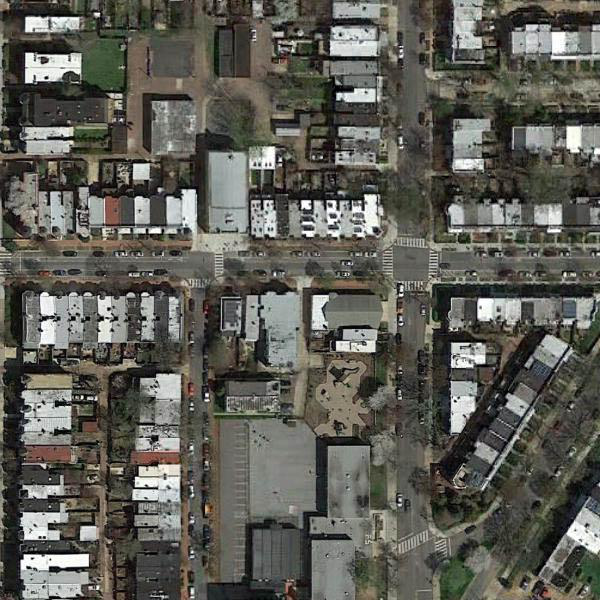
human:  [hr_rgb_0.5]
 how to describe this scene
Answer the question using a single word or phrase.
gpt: dense residential